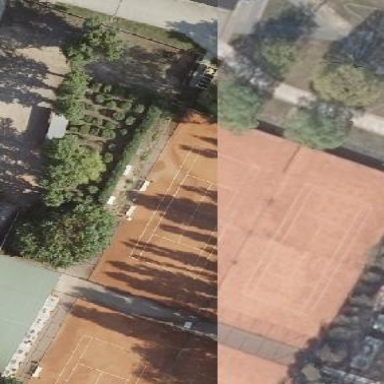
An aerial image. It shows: Clay tennis court on the leisure land pitch.